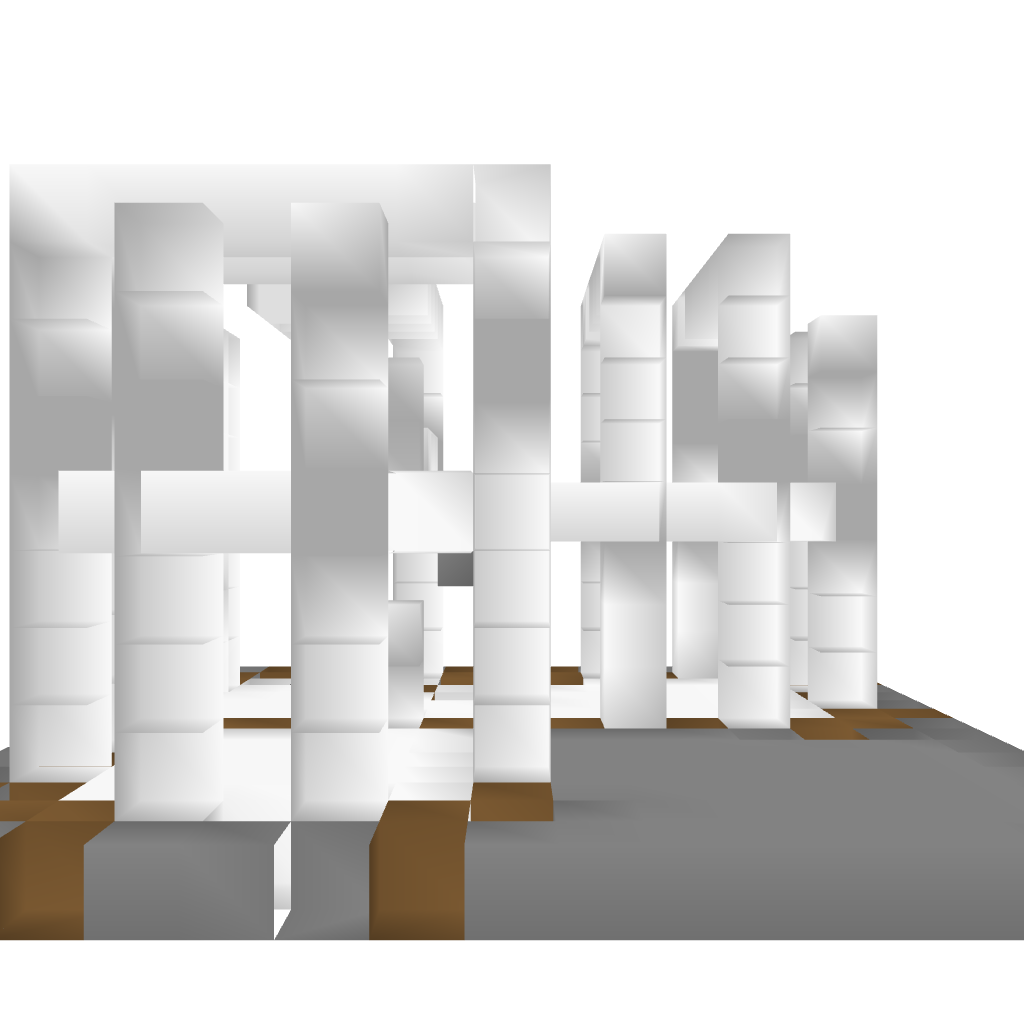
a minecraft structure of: Modern House #7 bad low quality